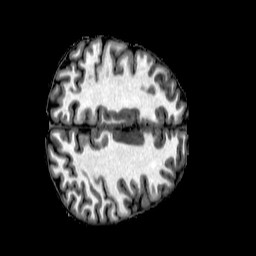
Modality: T1w
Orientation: axial
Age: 28
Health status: healthy
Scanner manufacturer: philips
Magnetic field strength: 3 T
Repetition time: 0.007821 s
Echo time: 0.003599 s